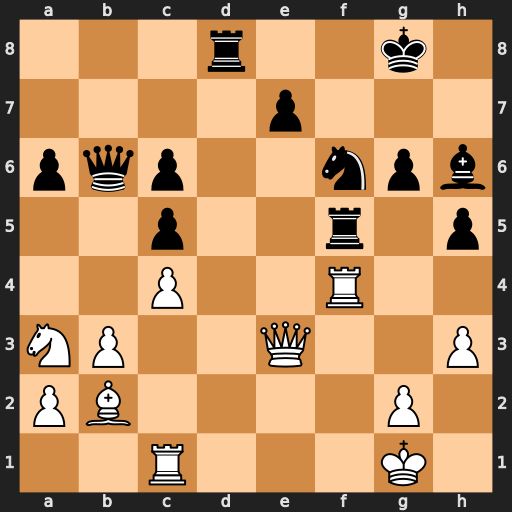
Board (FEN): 3r2k1/4p3/pqp2npb/2p2r1p/2P2R2/NP2Q2P/PB4P1/2R3K1
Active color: w
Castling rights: -
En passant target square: -
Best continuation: Qe6+ Kh8 Rxf5 Bxc1 Bxf6+ exf6 Qxf6+